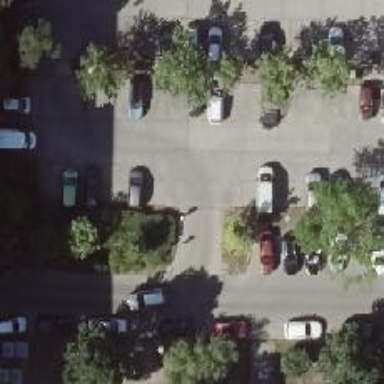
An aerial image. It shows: Concrete parking aisle as service road.